This is a demodulated (Hilbert-envelope) spectrum computed from a bearing vibration snapshot; the dashed markers indicate where each bearing fault type would appear (BPFO, BPFI, BSF, FTF). Determine the bearing's health state. Answer with exactly one of: normal, inner_race, outer_race, ball.
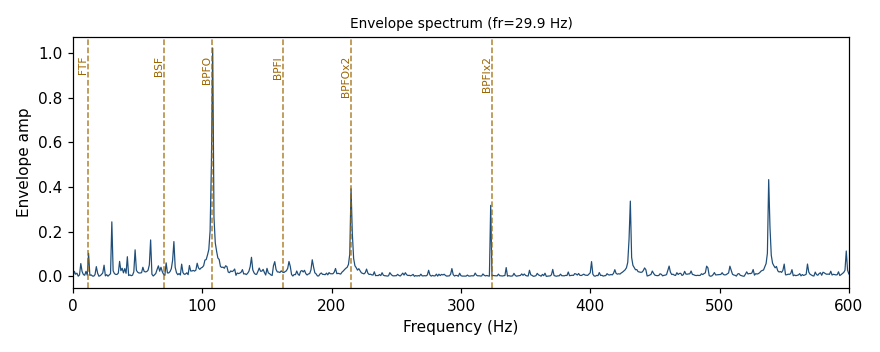
Answer: outer_race